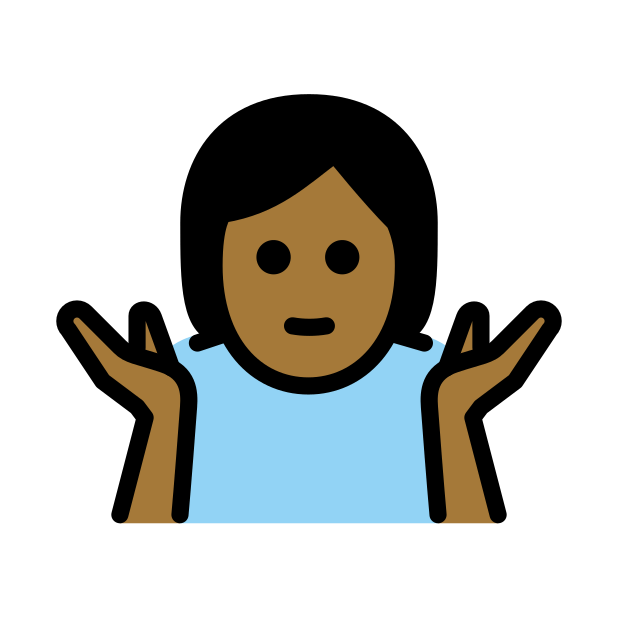
person shrugging: medium-dark skin tone